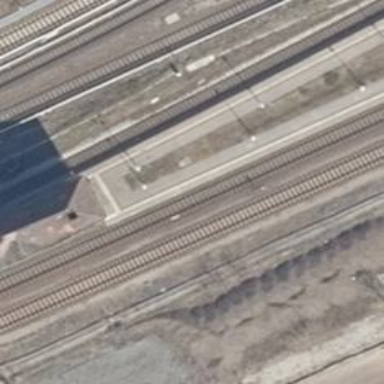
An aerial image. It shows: Railway signal.